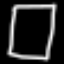
Label: square